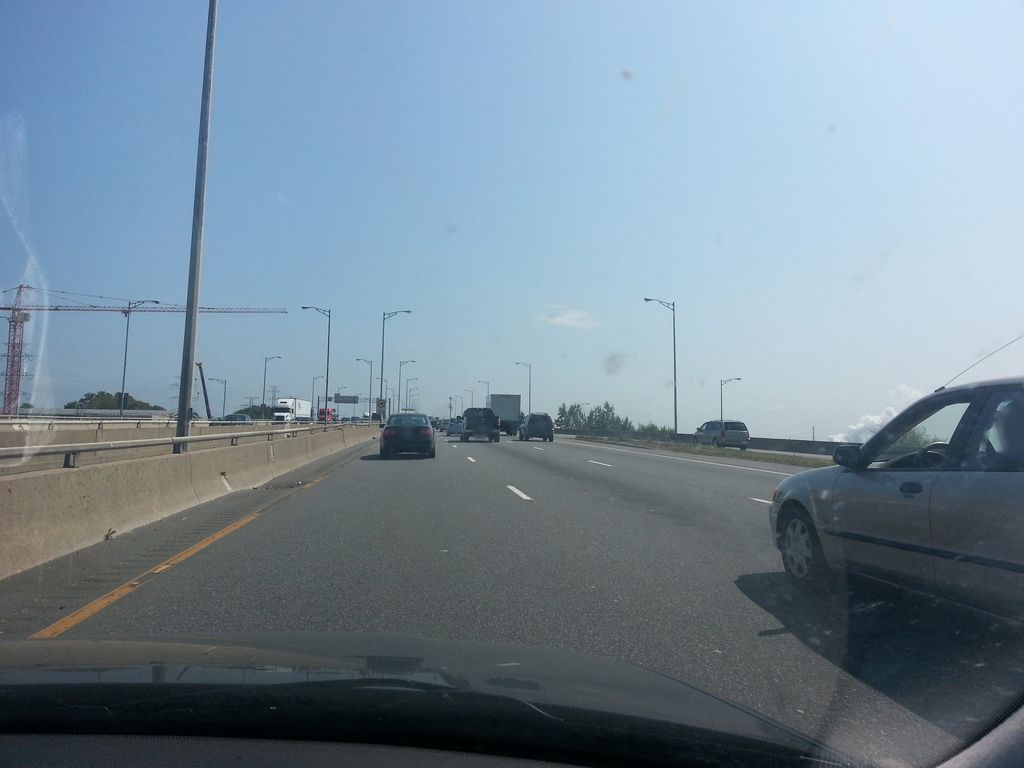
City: hamilton